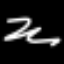
Label: squiggle